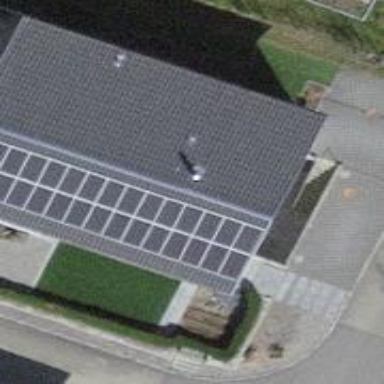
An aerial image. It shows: Solar power generator using photovoltaic method with solar photovoltaic panel types.